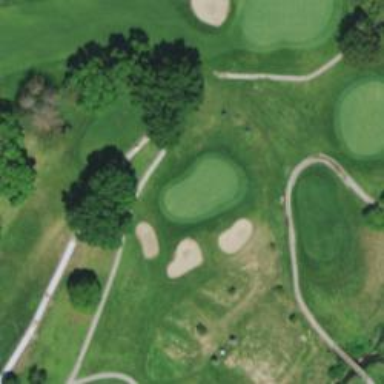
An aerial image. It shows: View of golf hole.